Question: I have a screen where i have story points i.e simple lines of statement > I want to drag those lines in Dialog Box that has been opened after clickin a button.
As u can see in screen .
Want to drag my story into dialog box i.e Iteration 1 that has been opened after clicking "+Create Iteration" button.
Can anyone help me or give any reference ?

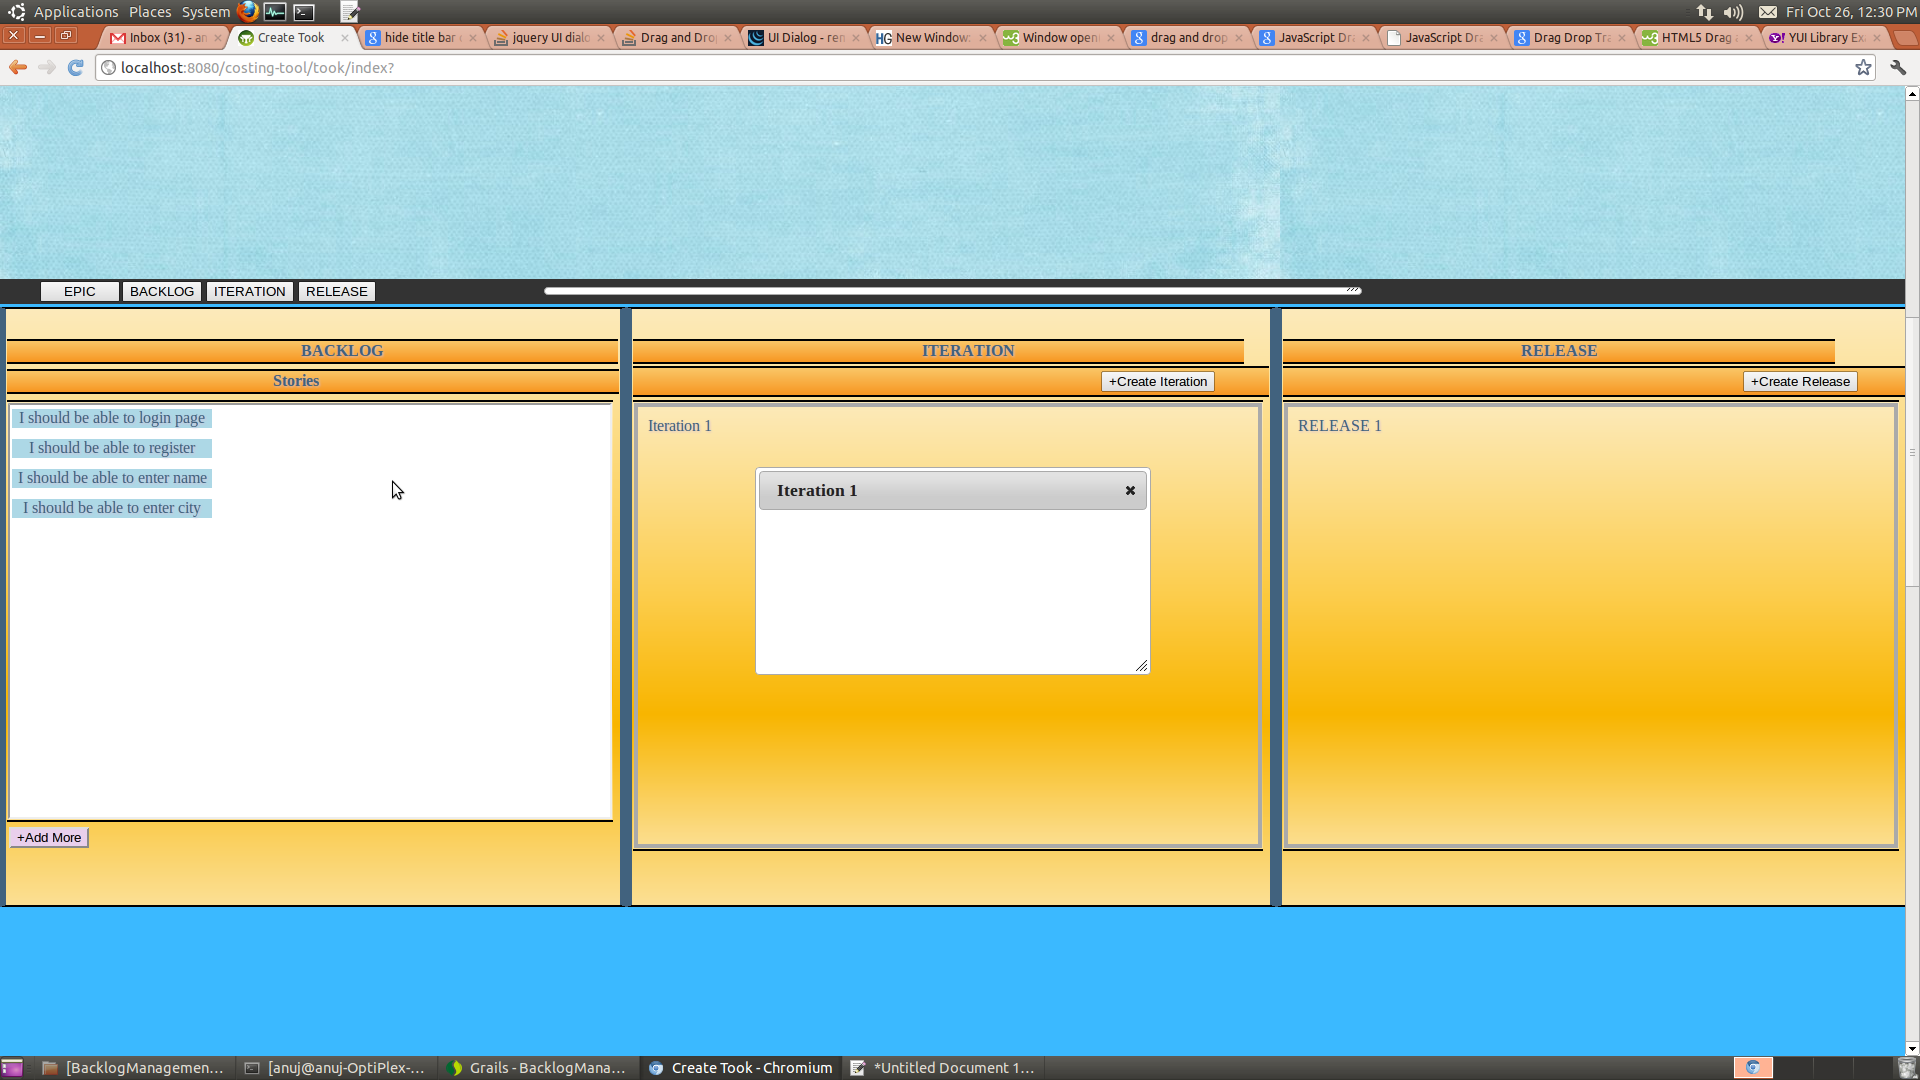
Answer: Use <URL>. Look for example at the shopping cart demo.
z-index issues can be fixed by properly setting draggable's zIndex option for example:
'''
$( "#catalog li" ).draggable({
zIndex: 10000
});
'''
I edited the shopping cart demo to use dialog: <URL>